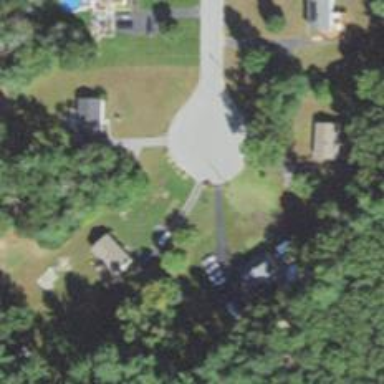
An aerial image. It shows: Residential driveway used as service road.